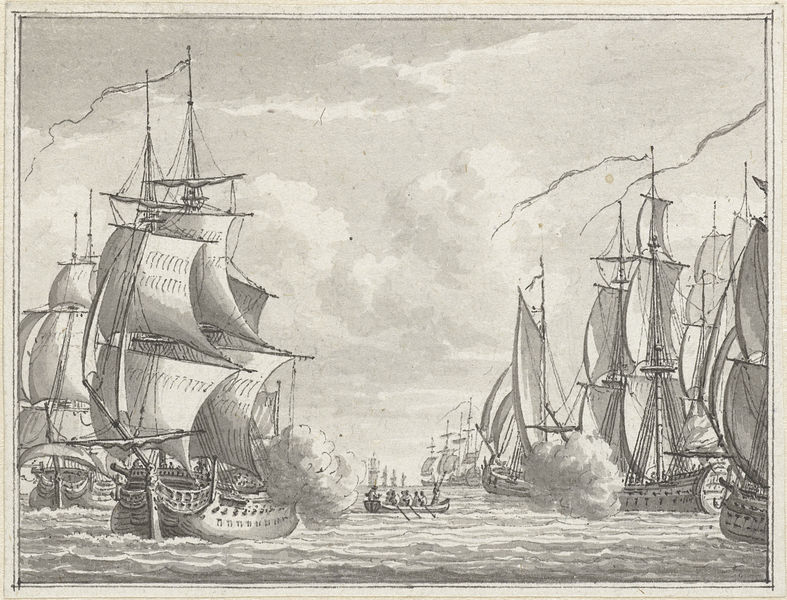
Titel: Treffen tussen Fielding en Van Bylandt
Künstler: Simon Fokke
Standort: Amsterdam
Institution: Rijksmuseum
Schlagwörter: himmel, wasser, wolken, zeichnung, rahmen, rauch, schiff, schiffe, segel, wellen, krieg, kanonen, marine, guache, seekrieg